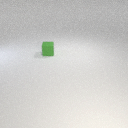
small green rubber cube